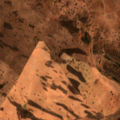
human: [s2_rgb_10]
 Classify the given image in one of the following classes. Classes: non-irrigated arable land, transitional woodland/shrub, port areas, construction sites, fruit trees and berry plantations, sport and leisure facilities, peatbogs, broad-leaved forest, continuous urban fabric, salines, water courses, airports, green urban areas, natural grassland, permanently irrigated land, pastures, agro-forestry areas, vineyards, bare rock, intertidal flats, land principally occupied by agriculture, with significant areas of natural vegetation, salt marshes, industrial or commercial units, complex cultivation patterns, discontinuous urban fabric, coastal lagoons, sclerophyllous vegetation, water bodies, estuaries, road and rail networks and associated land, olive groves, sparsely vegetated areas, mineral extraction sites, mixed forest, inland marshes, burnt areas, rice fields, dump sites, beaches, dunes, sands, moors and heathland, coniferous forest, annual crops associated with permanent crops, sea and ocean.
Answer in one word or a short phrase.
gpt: non-irrigated arable land, land principally occupied by agriculture, with significant areas of natural vegetation, agro-forestry areas